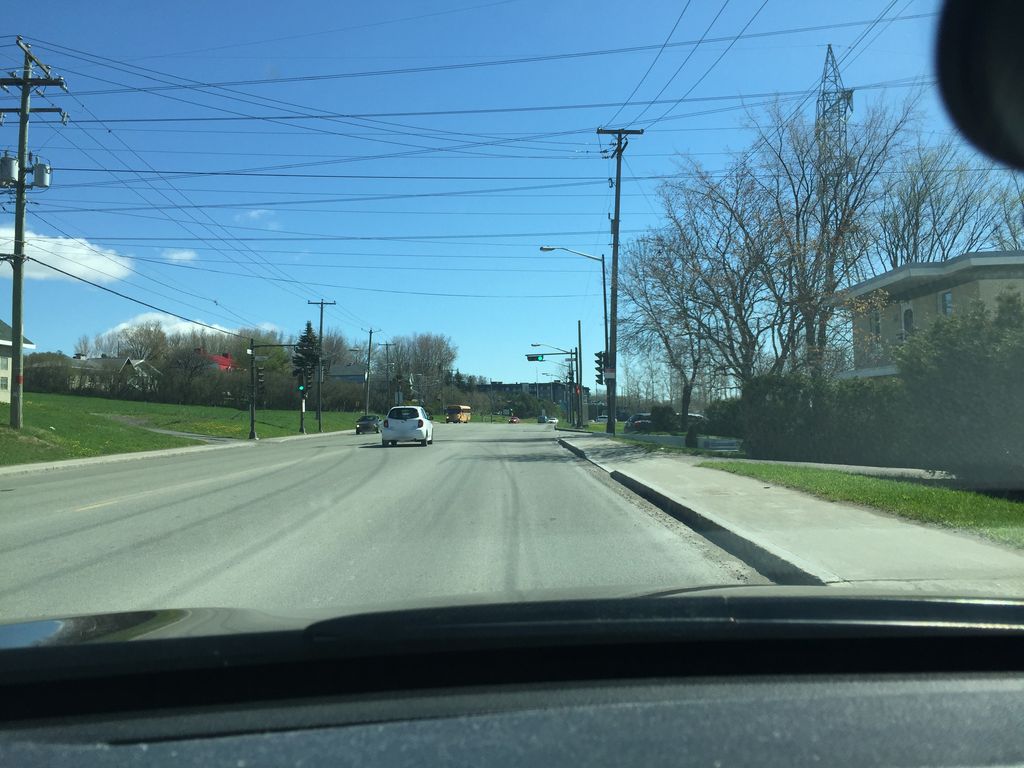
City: quebec_city